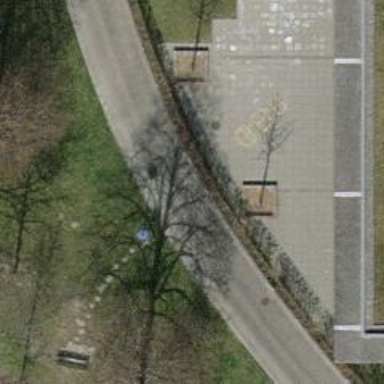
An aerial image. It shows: Hedge barrier.